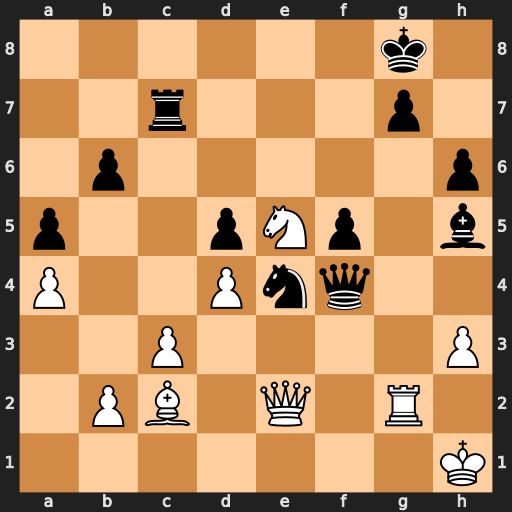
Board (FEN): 6k1/2r3p1/1p5p/p2pNp1b/P2Pnq2/2P4P/1PB1Q1R1/7K
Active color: w
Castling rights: -
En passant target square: -
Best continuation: Qxh5 Qf1+ Kh2